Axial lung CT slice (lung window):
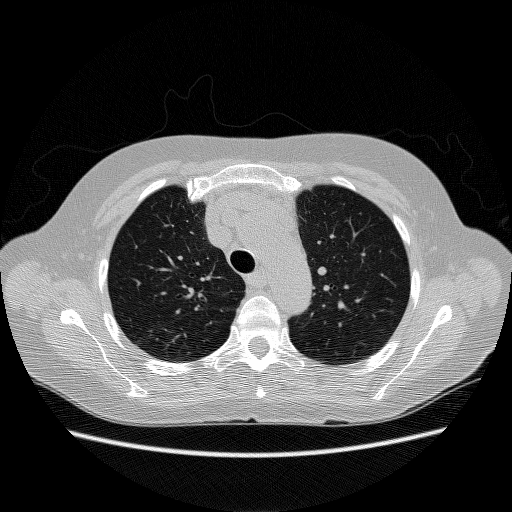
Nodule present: no